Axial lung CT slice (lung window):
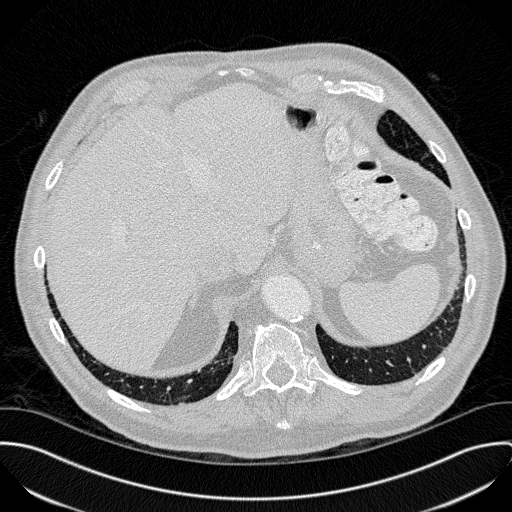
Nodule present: no